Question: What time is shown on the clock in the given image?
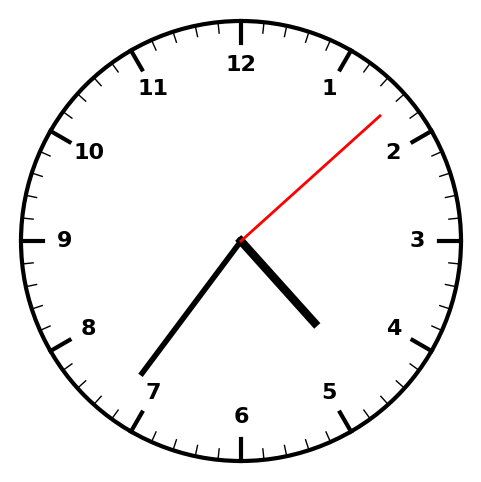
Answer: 04:36:08